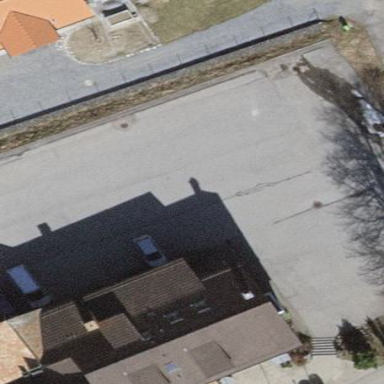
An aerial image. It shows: Parking area.